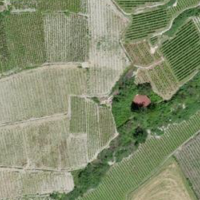
EUNIS habitat code: 40
Species observed at this site:
Erodium cicutarium